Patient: sex M, age 54
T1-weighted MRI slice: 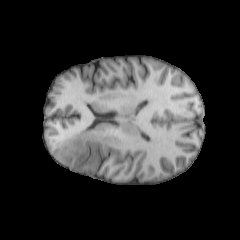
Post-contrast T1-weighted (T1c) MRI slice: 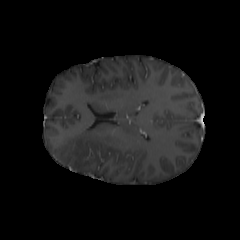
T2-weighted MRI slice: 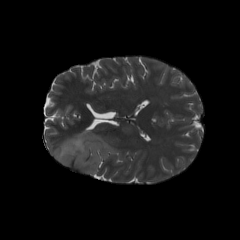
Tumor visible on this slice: yes
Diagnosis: Astrocytoma, IDH-wildtype
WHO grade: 3